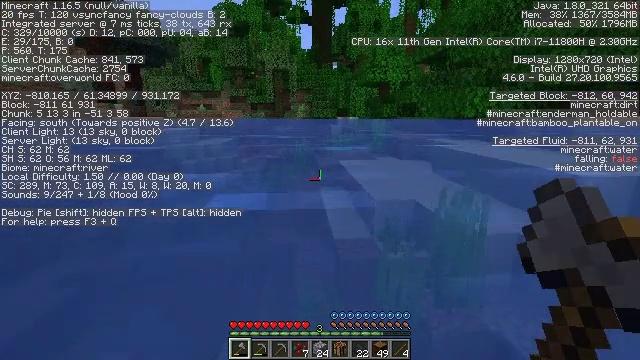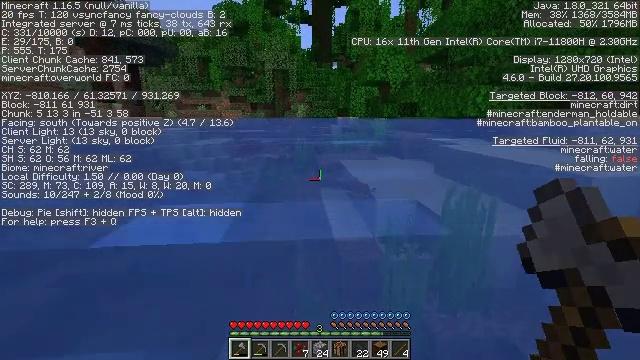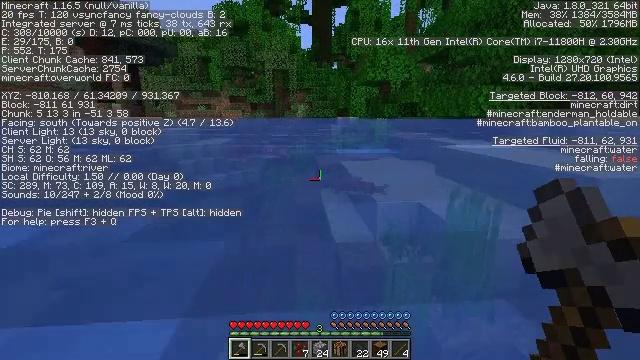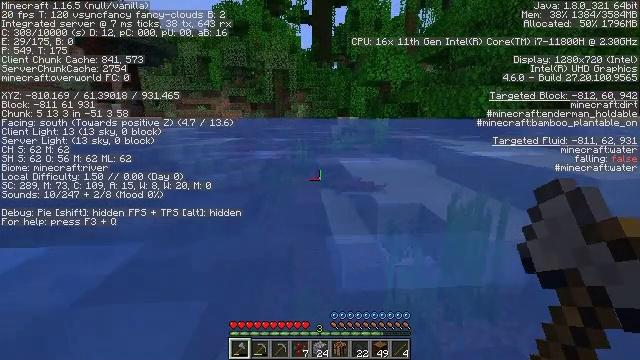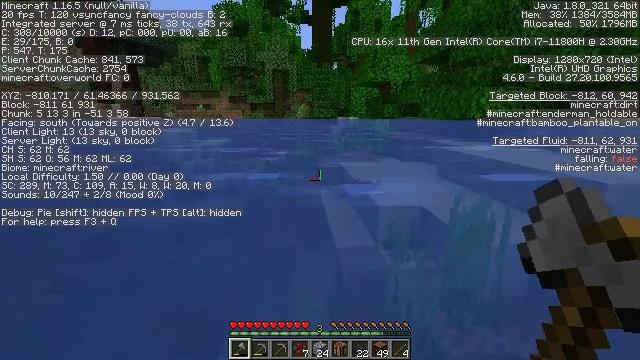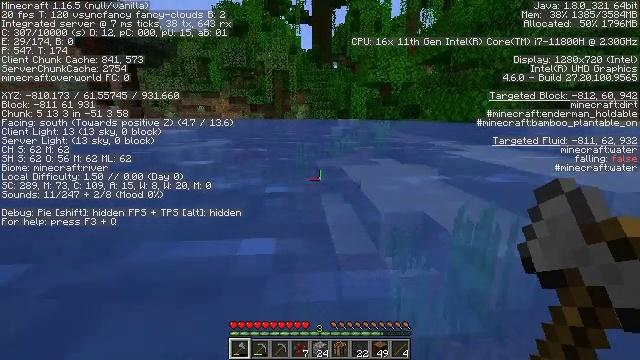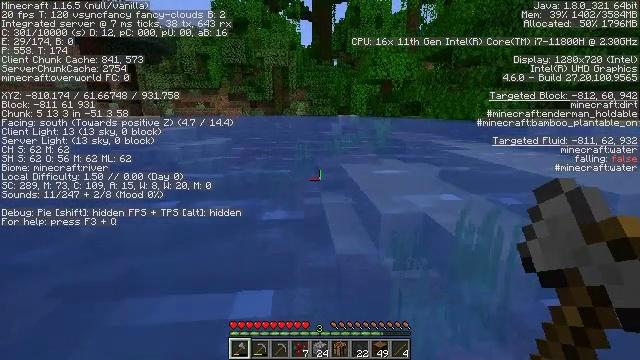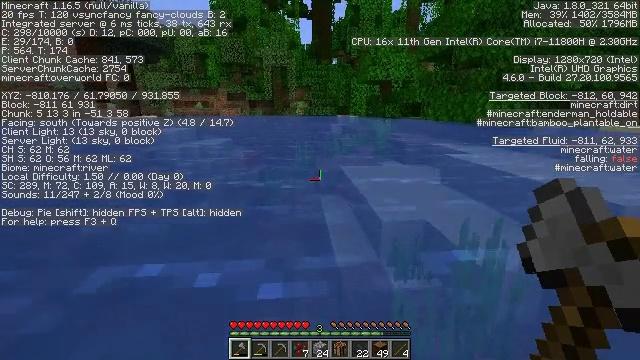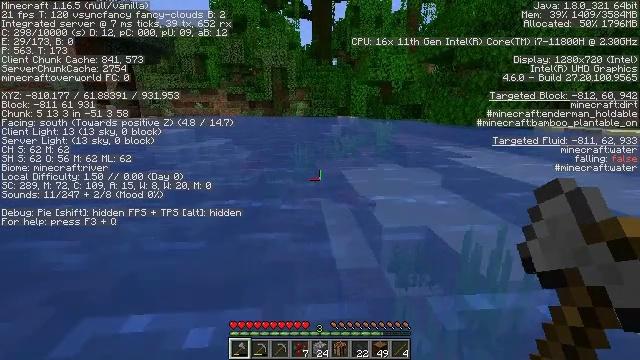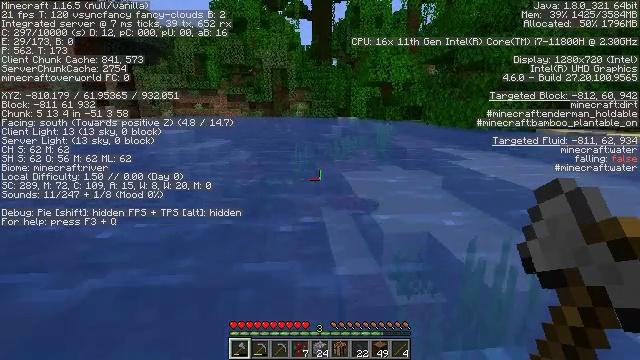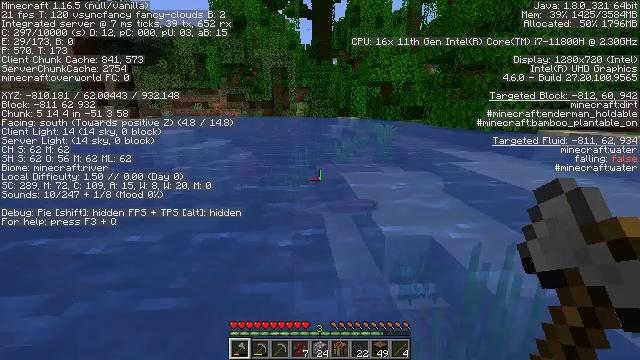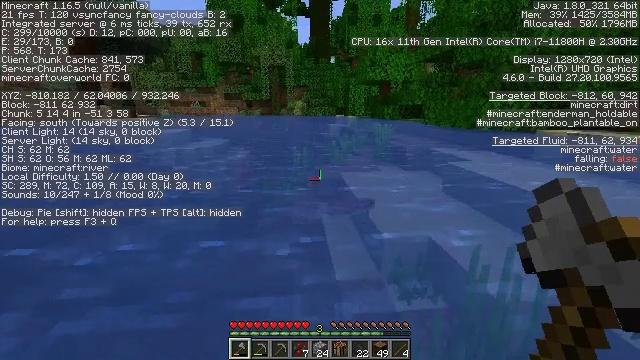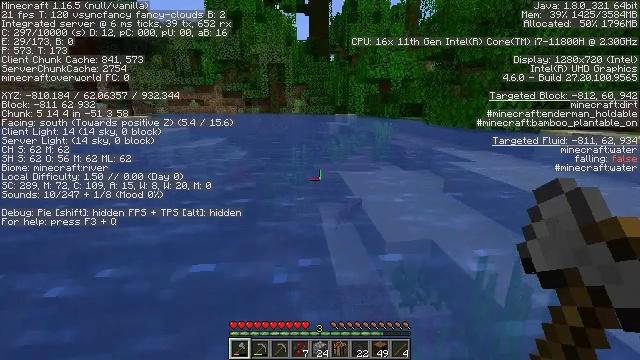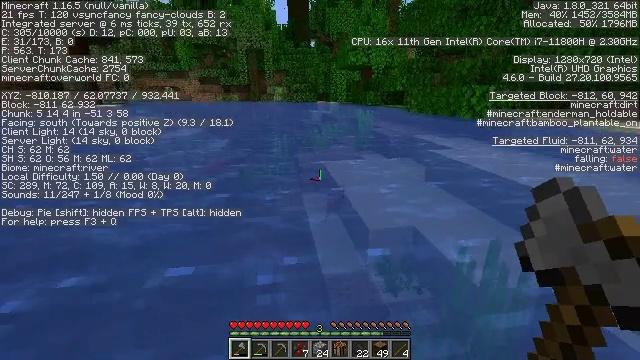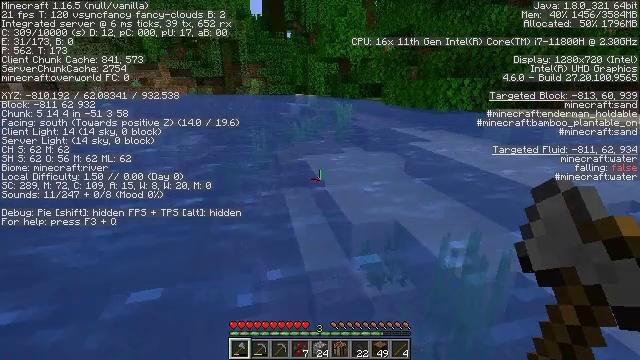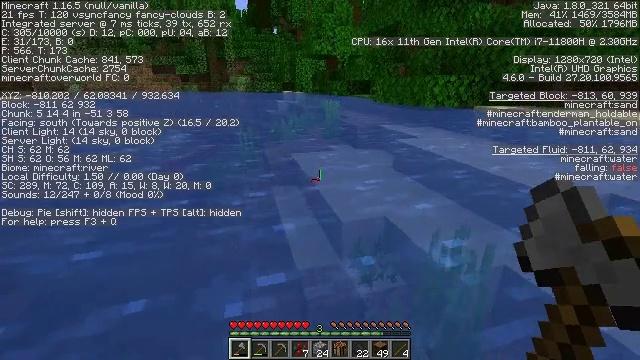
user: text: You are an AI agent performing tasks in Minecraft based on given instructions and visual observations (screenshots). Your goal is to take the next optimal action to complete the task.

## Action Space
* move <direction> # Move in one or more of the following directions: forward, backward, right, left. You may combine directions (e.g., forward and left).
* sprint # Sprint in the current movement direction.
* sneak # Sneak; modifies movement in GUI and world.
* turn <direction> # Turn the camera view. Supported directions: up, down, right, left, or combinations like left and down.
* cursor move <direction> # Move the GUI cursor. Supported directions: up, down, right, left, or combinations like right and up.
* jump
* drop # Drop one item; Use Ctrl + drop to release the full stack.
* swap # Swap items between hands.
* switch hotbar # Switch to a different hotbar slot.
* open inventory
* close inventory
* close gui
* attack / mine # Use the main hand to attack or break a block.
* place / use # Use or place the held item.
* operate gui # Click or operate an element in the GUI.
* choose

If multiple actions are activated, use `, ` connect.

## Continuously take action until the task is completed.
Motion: motion action
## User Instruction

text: Fish and kill the salmon.
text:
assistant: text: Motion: move forward
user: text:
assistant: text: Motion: move forward, jump
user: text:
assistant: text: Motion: move forward, jump
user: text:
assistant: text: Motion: move forward, jump
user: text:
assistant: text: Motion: move forward, jump
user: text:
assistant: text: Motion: move forward, jump
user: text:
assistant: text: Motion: move forward, jump
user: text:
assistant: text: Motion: move forward
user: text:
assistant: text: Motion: move forward
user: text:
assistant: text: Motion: move forward
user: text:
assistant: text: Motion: move forward
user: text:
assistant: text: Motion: move forward
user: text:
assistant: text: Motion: move forward, turn right and down
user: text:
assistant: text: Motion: move forward, turn right and down
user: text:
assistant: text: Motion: move forward, turn right
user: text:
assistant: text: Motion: move forward
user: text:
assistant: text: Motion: move forward
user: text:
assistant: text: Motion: move forward
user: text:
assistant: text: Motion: move forward
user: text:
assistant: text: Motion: move forward
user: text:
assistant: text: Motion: move forward, jump
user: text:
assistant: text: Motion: move forward, jump
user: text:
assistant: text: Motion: move forward, jump
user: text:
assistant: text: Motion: move forward, jump
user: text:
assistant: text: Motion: move forward, turn left and down, jump
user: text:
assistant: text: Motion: move forward
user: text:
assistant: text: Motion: move forward, turn down
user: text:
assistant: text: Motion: move forward, turn down
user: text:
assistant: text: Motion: move forward, turn down
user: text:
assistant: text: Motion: move forward